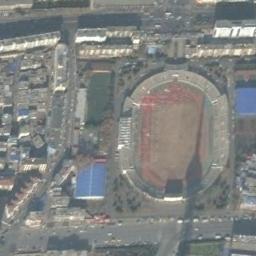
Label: stadium